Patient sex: M
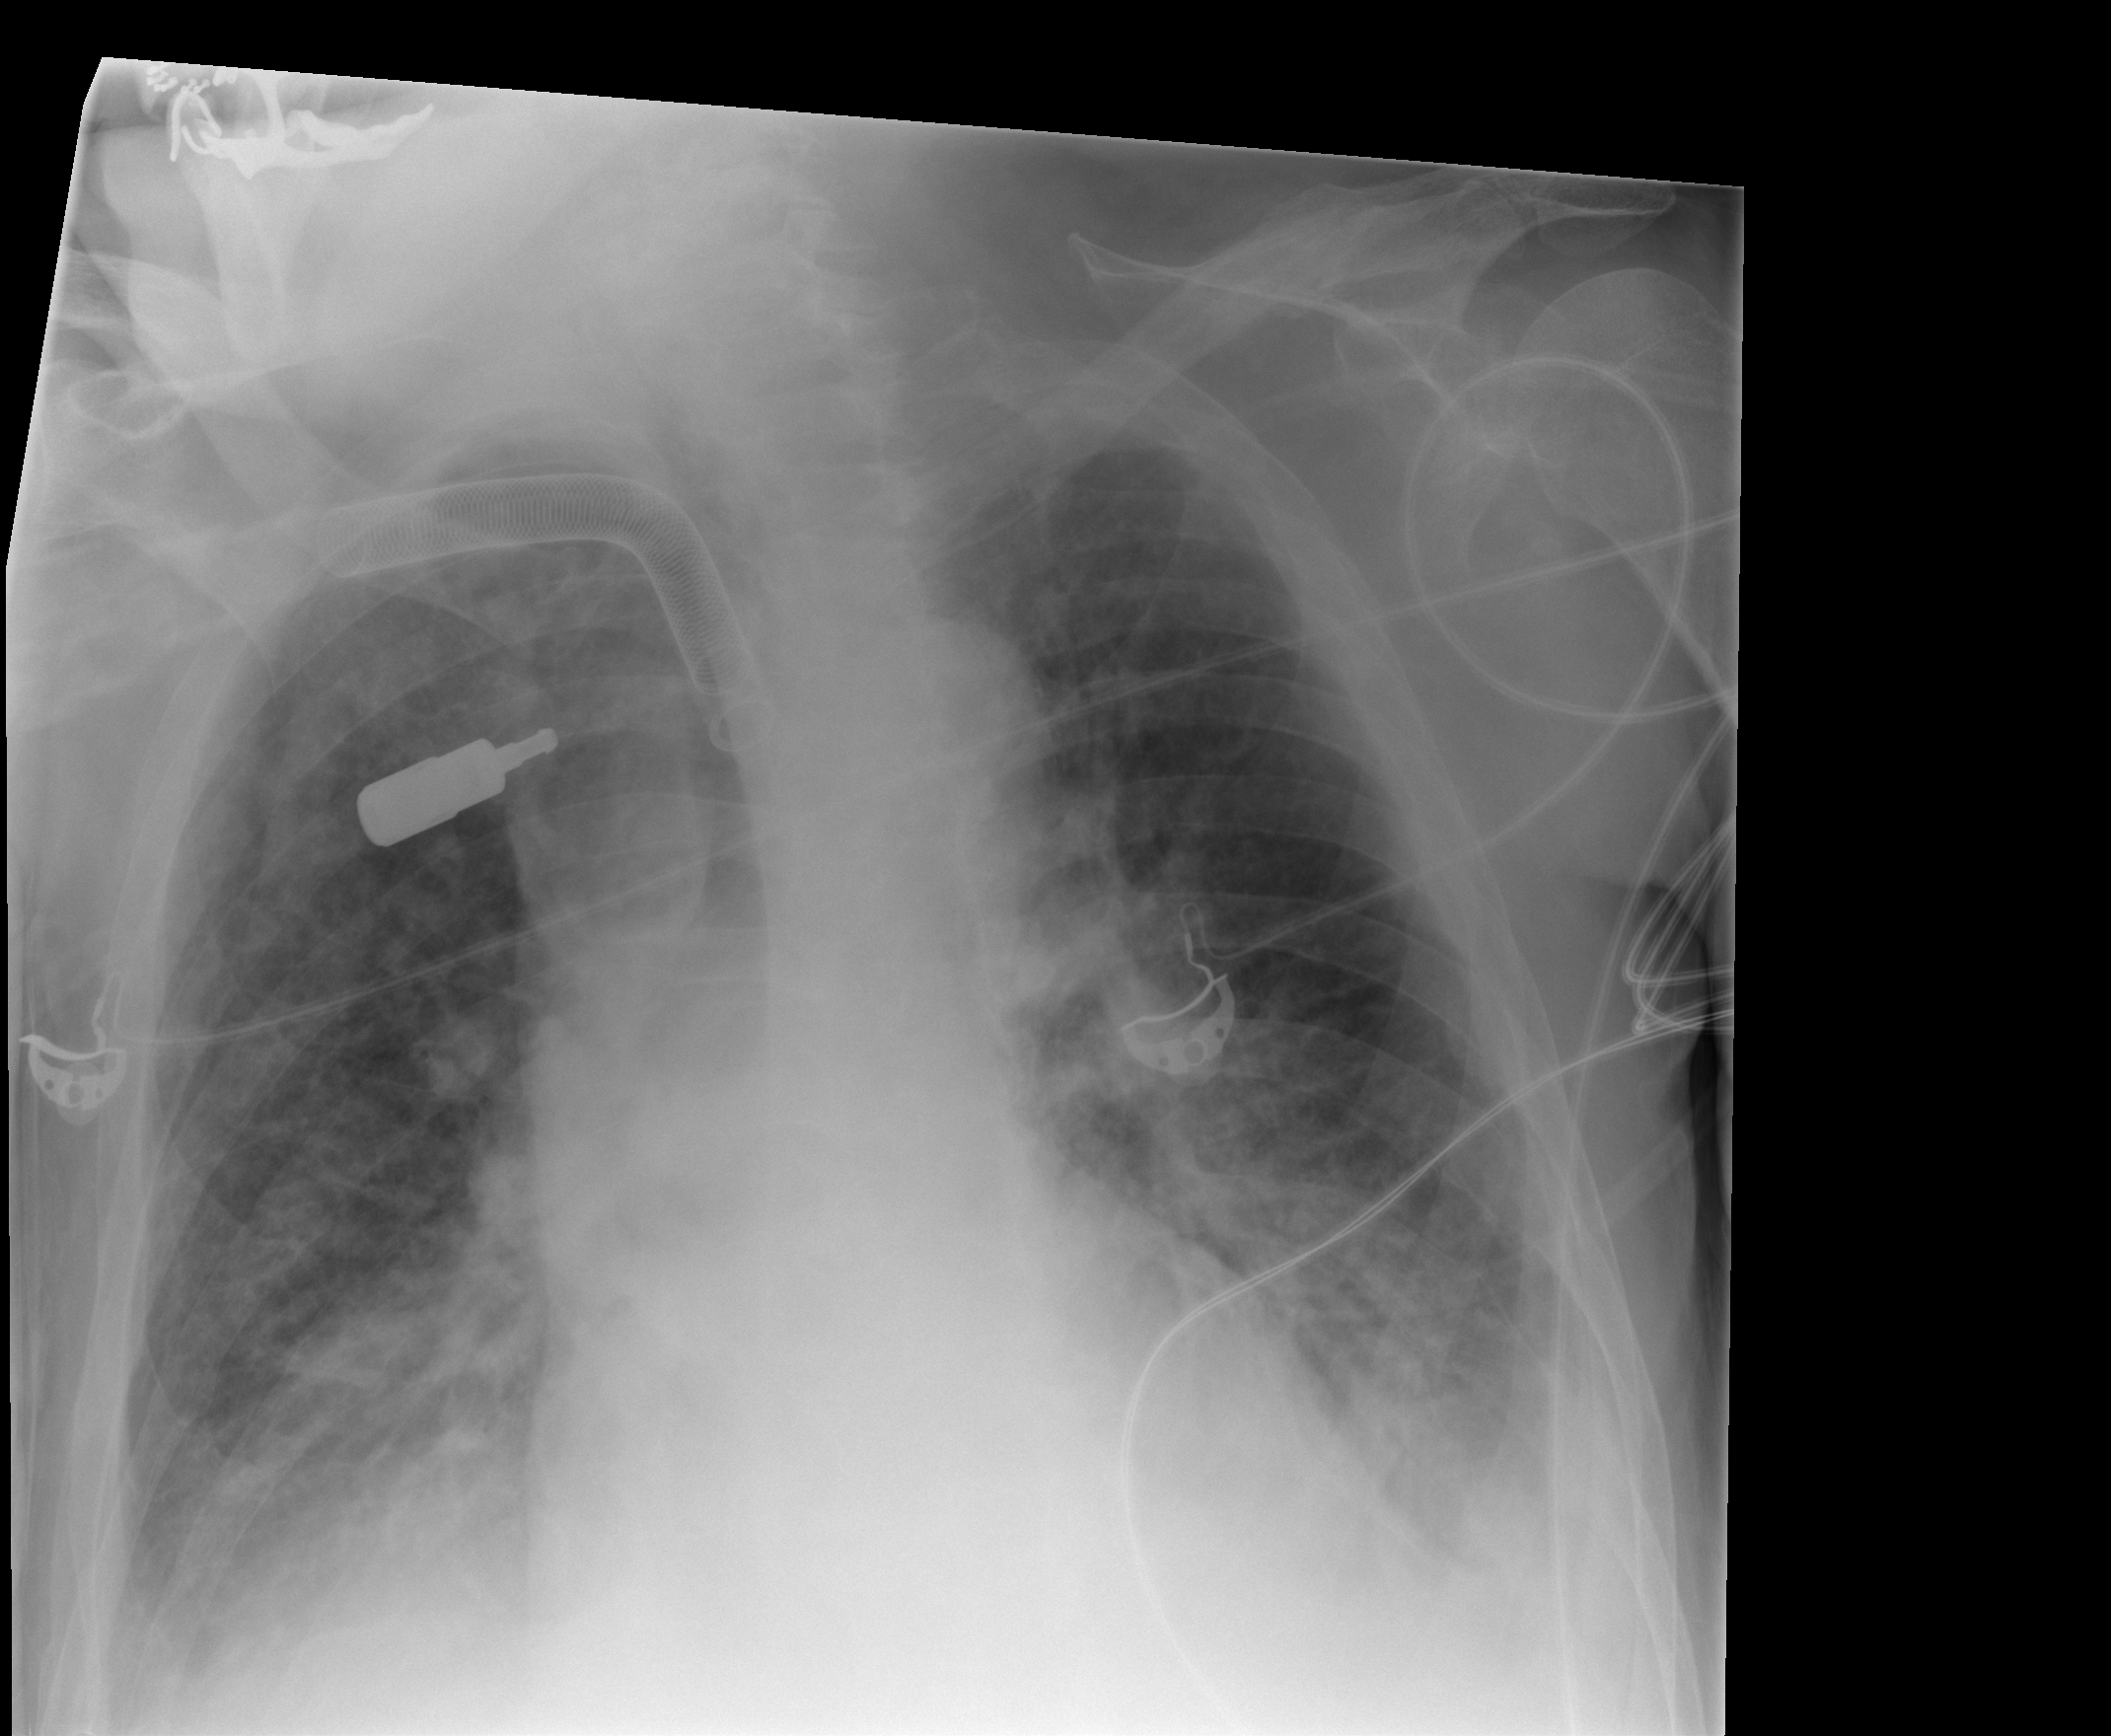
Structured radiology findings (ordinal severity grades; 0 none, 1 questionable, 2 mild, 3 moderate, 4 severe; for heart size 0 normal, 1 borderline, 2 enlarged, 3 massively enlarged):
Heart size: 0
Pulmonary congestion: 2
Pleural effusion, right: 2
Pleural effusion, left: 2
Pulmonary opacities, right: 3
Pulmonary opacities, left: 2
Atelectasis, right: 2
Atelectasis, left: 2